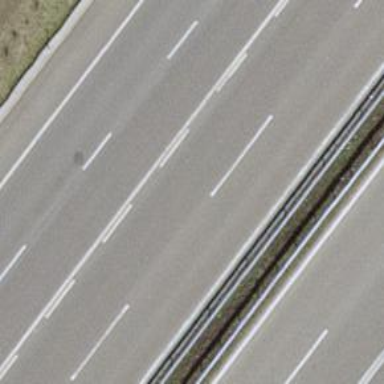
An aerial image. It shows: Asphalt motorway.